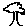
Label: tree